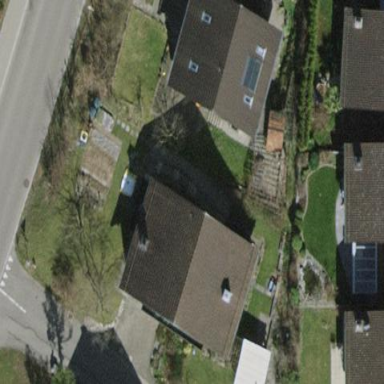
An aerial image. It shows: Building with tile roof.